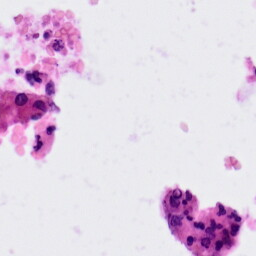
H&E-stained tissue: Colon